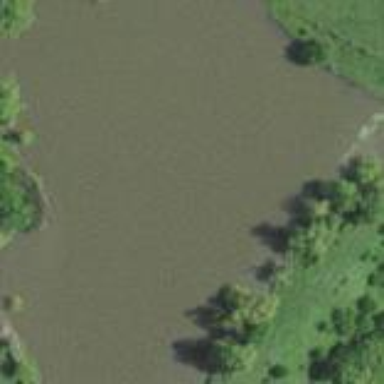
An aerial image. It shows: Pond with natural water.